Question: Goal:
The second measurement named "Reseller Order Count" (it is not applied yet in the list) shall be filtrated in the table based on Gender and Countries only.
The remaining of measurement namned "Reseller Order Count" and "Discount Amount" shall not be affected by Gender, it is only affected by "Countries".
Problem:
I do not know how to do it. I tried but failed.
Information:
*The Countries is applied in the data DataSet2.
*You use parameters to filtrate the value
*I'm using SSAS as a datasource
*The datasource is Adventurework DW2012 multi.
*You select the value as a parameter to make a filtration in the list.

'''
WITH MEMBER
[Measures].[ParameterCaption] AS [Employee].[Gender].CURRENTMEMBER.MEMBER_CAPTION MEMBER
[Measures].[ParameterValue] AS [Employee].[Gender].CURRENTMEMBER.UNIQUENAME MEMBER
[Measures].[ParameterLevel] AS [Employee].[Gender].CURRENTMEMBER.LEVEL.ORDINAL
SELECT
{
[Measures].[ParameterCaption],
[Measures].[ParameterValue],
[Measures].[ParameterLevel]
}
ON COLUMNS ,
[Employee].[Gender].CHILDREN ON ROWS
FROM [Adventure Works]
WITH MEMBER
[Measures].[ParameterCaption] AS [Geography].[Country].CURRENTMEMBER.MEMBER_CAPTION MEMBER
[Measures].[ParameterValue] AS [Geography].[Country].CURRENTMEMBER.UNIQUENAME MEMBER
[Measures].[ParameterLevel] AS [Geography].[Country].CURRENTMEMBER.LEVEL.ORDINAL
SELECT
{
[Measures].[ParameterCaption],
[Measures].[ParameterValue],
[Measures].[ParameterLevel]
}
ON COLUMNS ,
[Geography].[Country].ALLMEMBERS ON ROWS
FROM [Adventure Works]
SELECT
{
[Measures].[Reseller Order Count],
[Measures].[Discount Amount]
} ON COLUMNS,
{
([Reseller].[Reseller Type].[Business Type].ALLMEMBERS )
} ON ROWS
FROM
(
SELECT ( STRTOSET(@Countries, CONSTRAINED) ) ON COLUMNS
FROM [Adventure Works]
)
'''
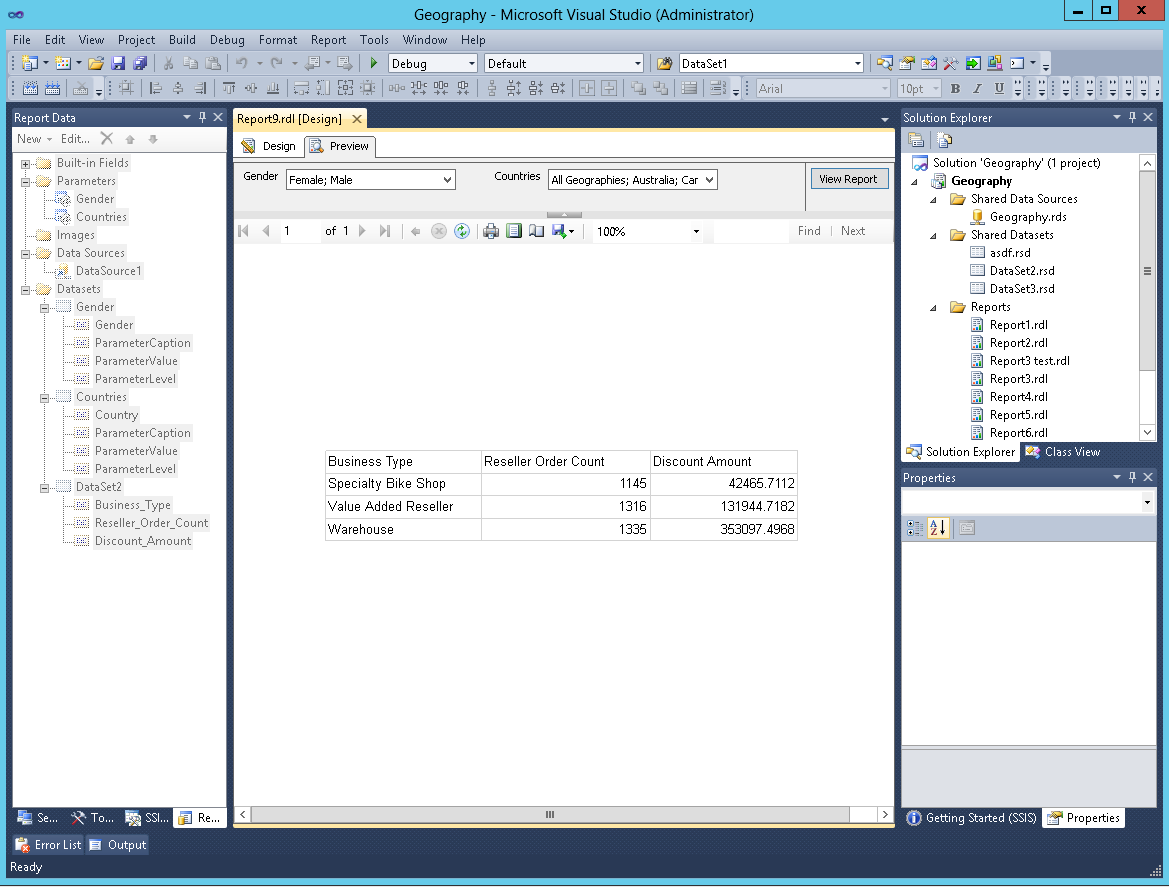
Answer: Apply the code below to the source code above
'''
WITH
SET Day
AS StrToSet (@Gender)
Member [Measures].[Measures].[Discount Amount - intakt]
AS Sum ( Day , [Measures].[Discount Amount] )
'''
It fulfills the goal!